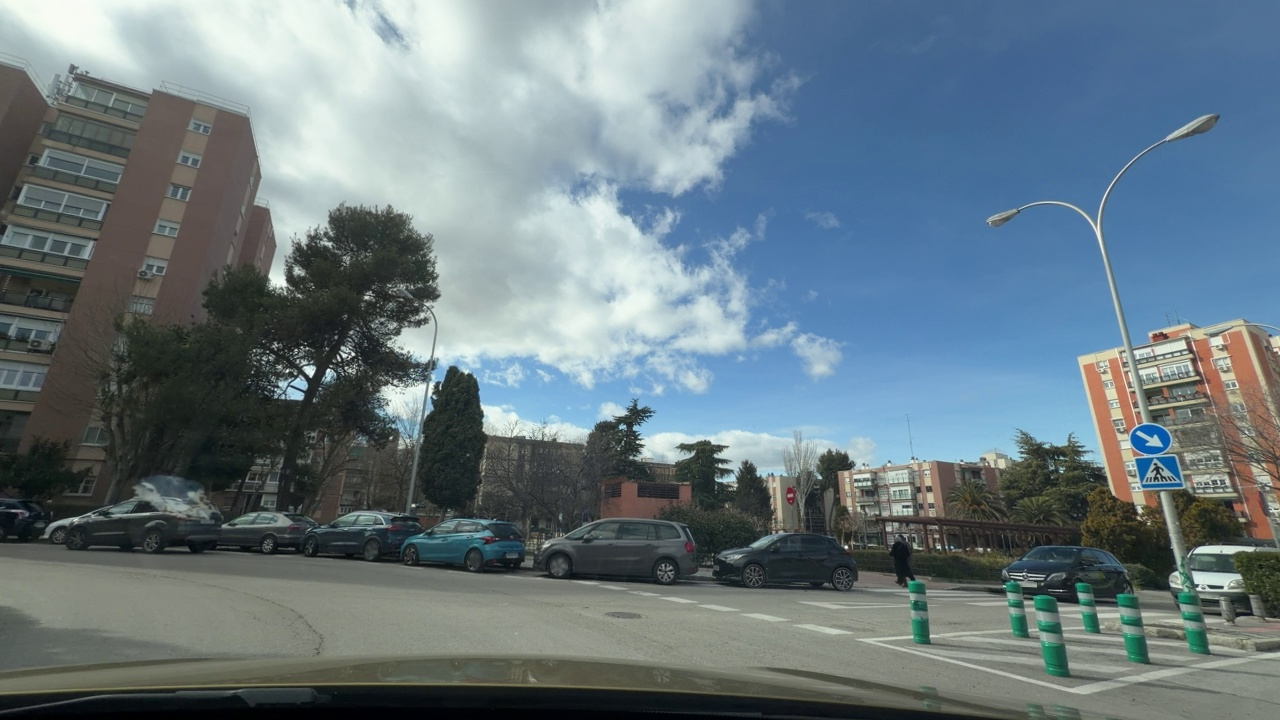
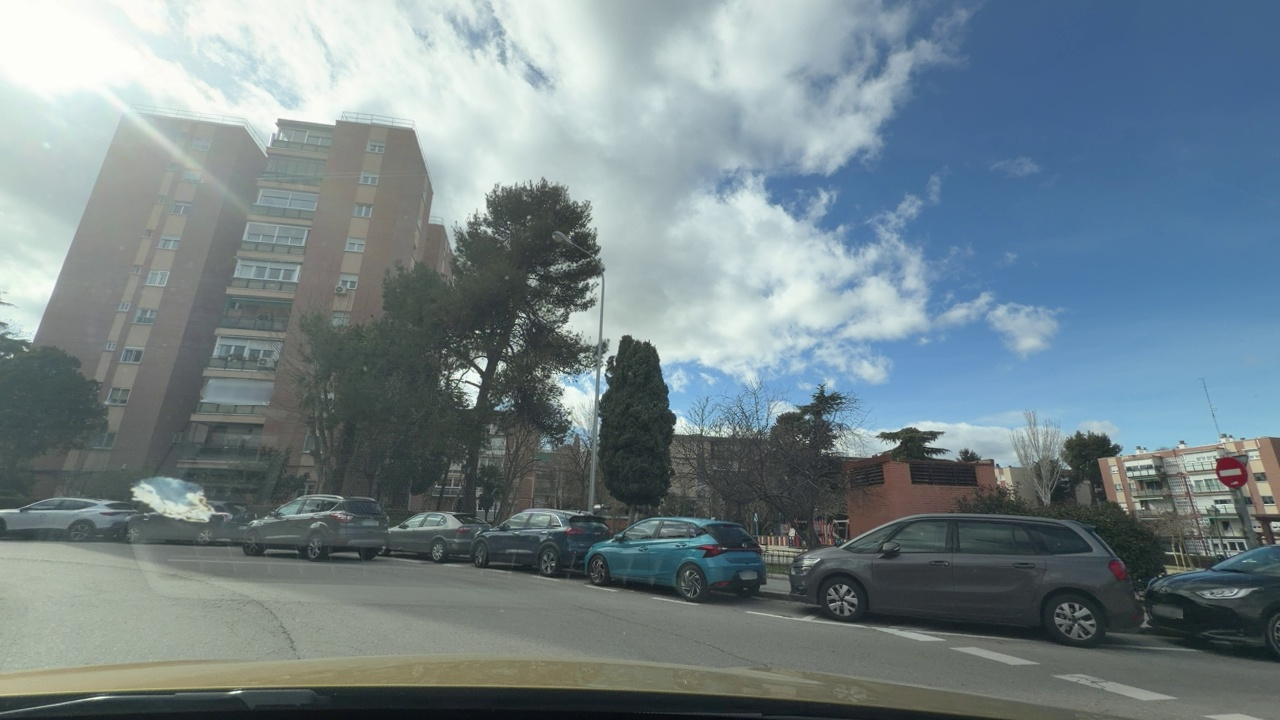
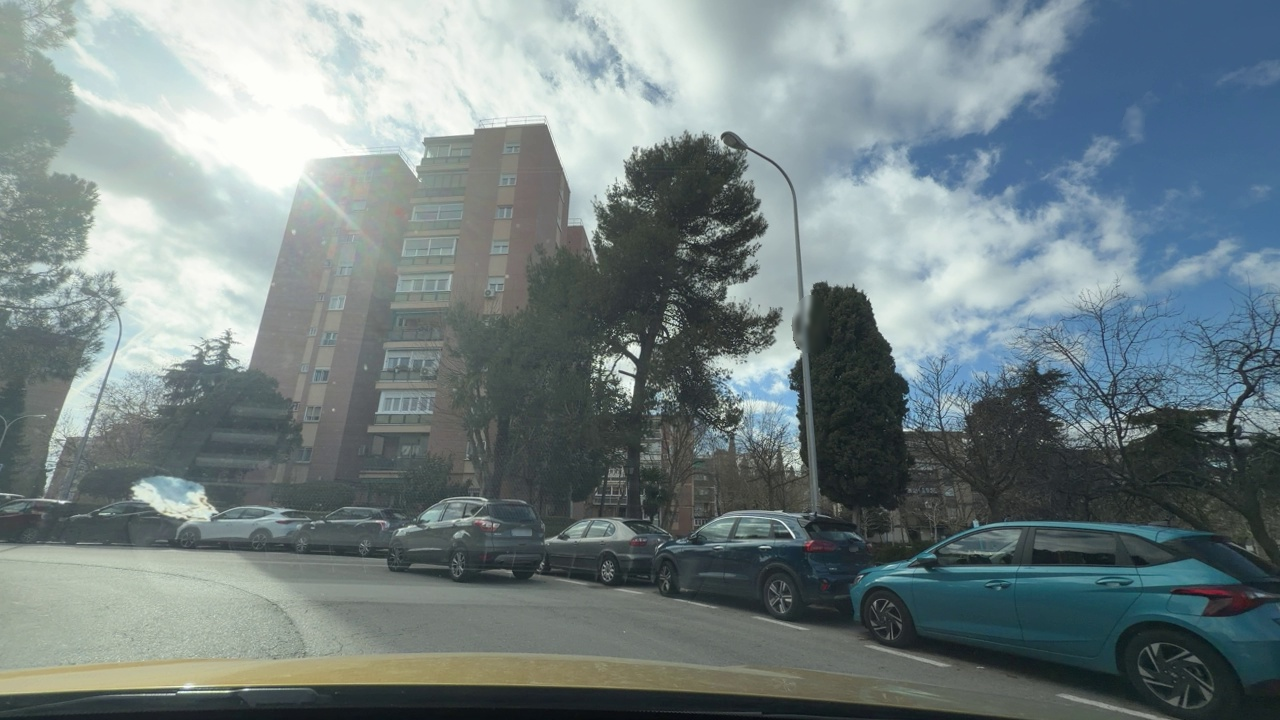
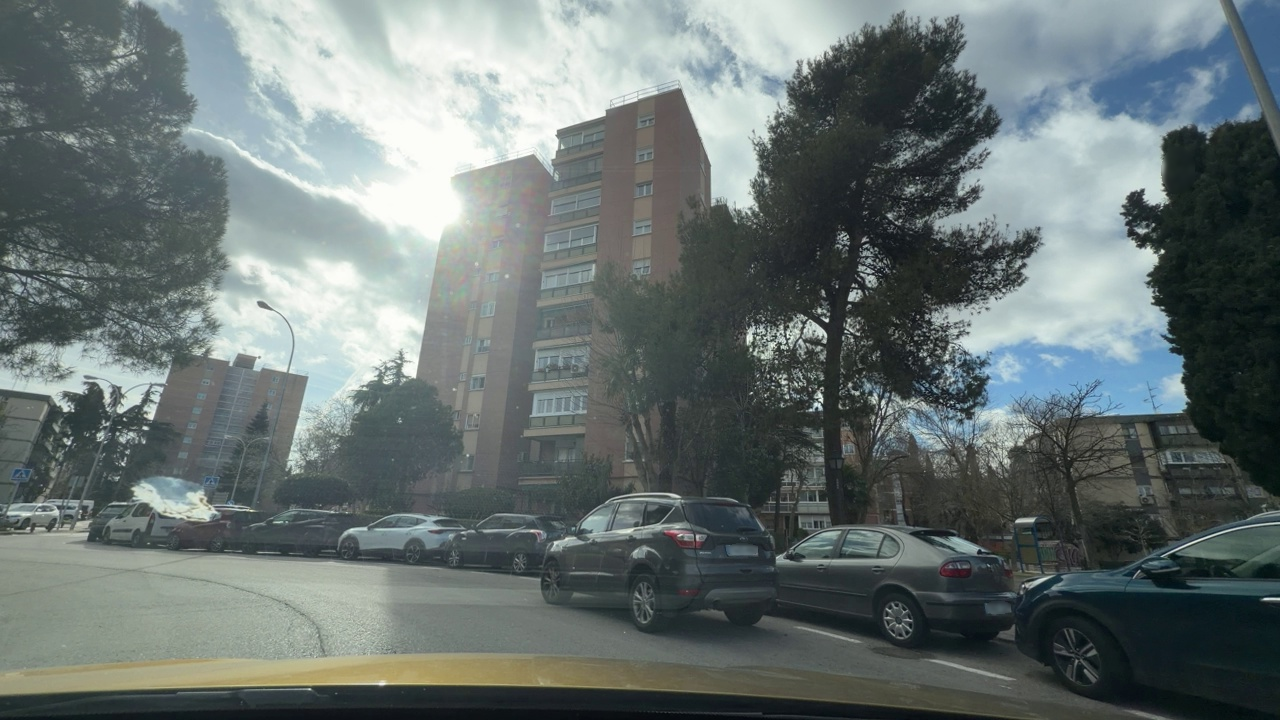
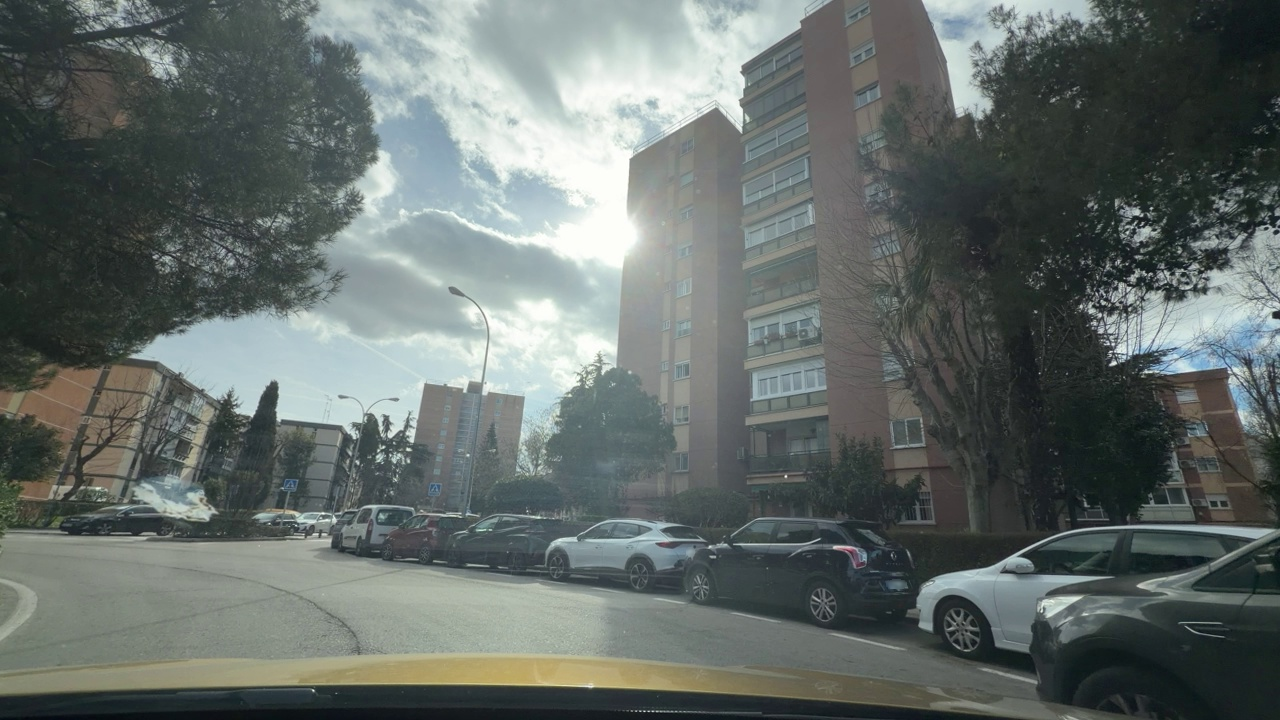
Situation: Roundabout
Question: Is the ego vehicle currently inside a roundabout?
Answer: Yes
Reasoning: The vehicle is currently inside a roundabout, as a central island can be seen on the left side of the ego car

Situation: Roundabout
Question: Is a roundabout visible ahead in the ego direction?
Answer: No
Reasoning: The ego car is currently inside a central island

Situation: Roundabout
Question: Is the ego vehicle stationary while another vehicle crosses its path within the roundabout?
Answer: No
Reasoning: The ego vehicle is currently driving, no signs of being stationary